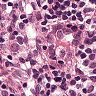
Metastatic tissue present: no